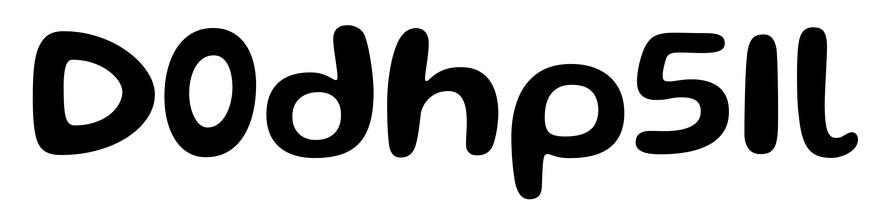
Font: Gluten_Medium